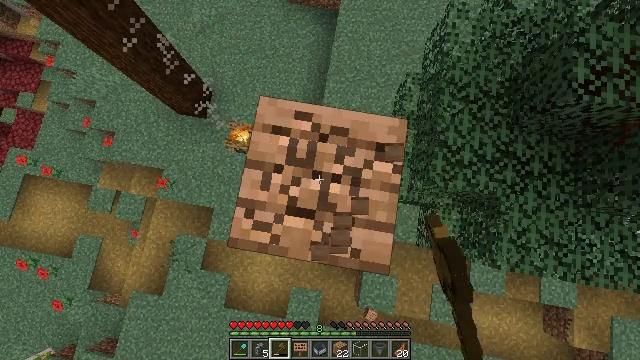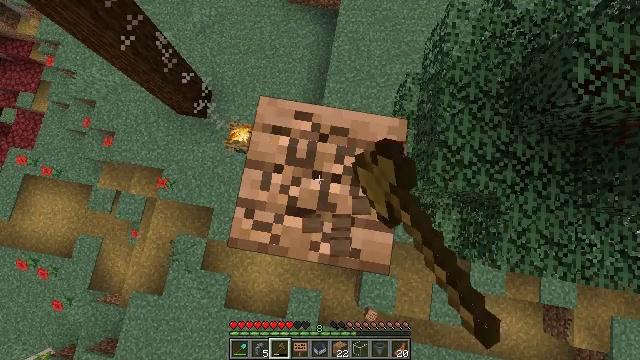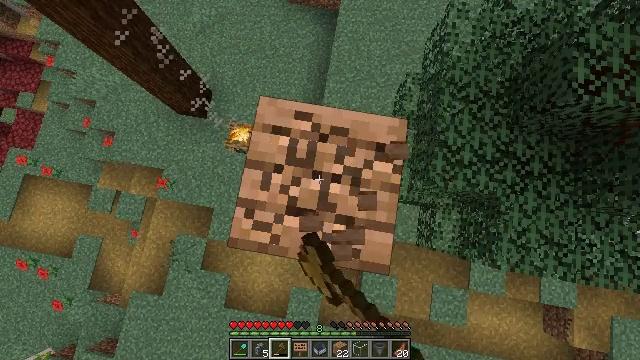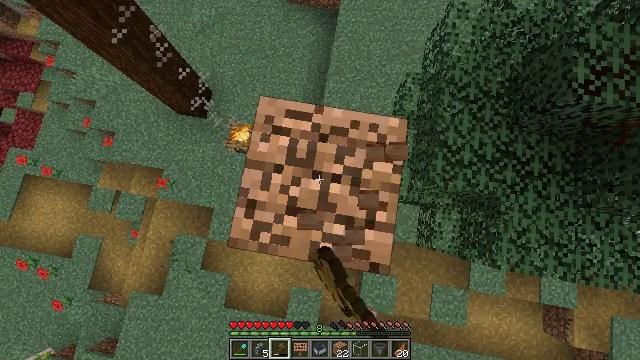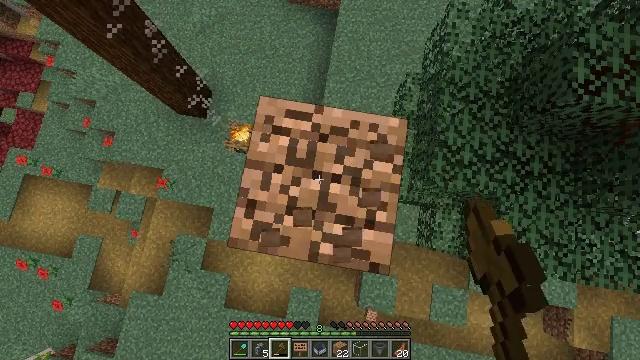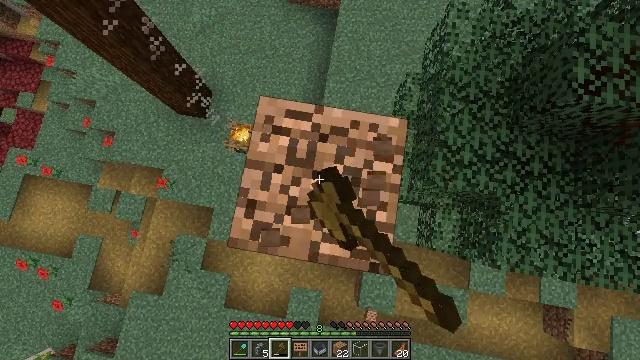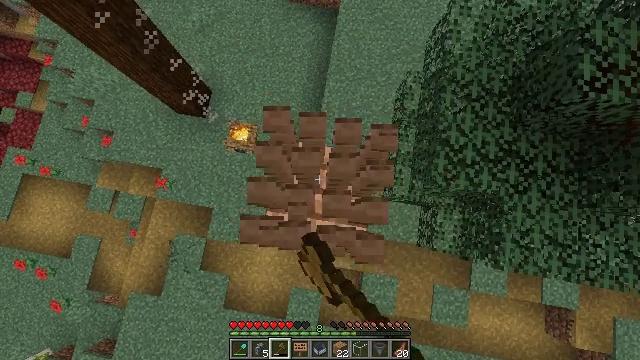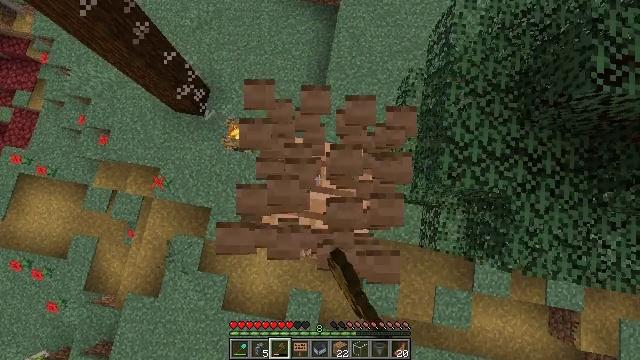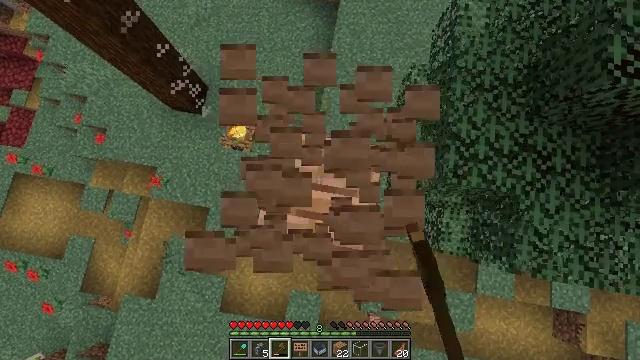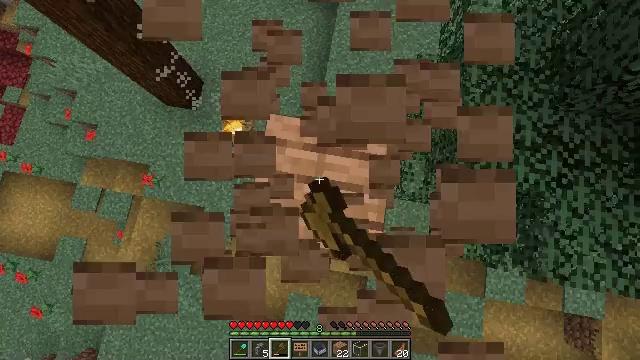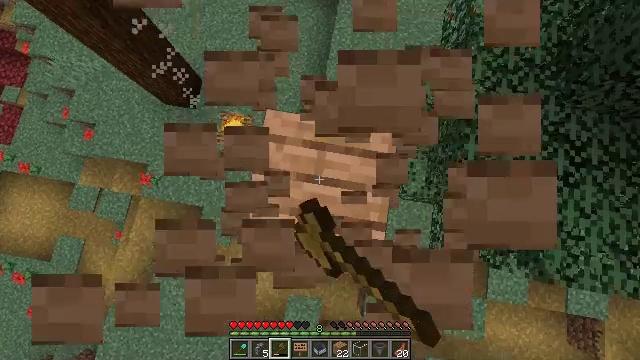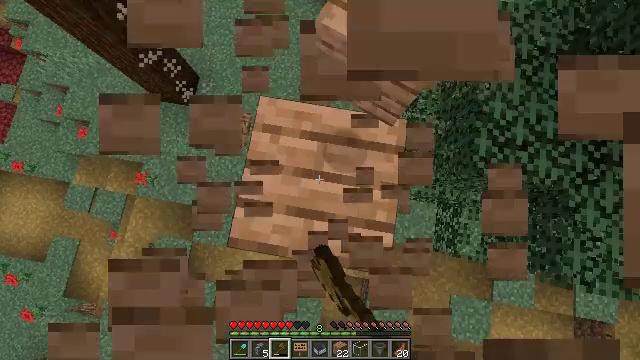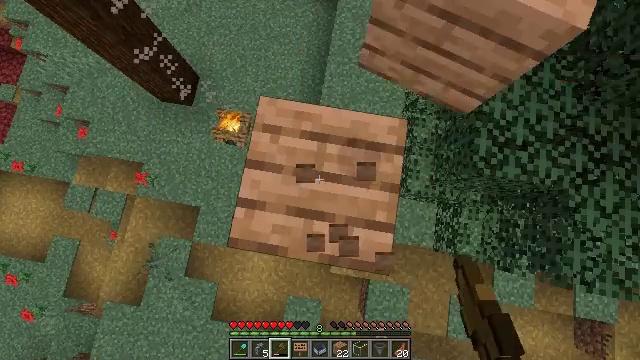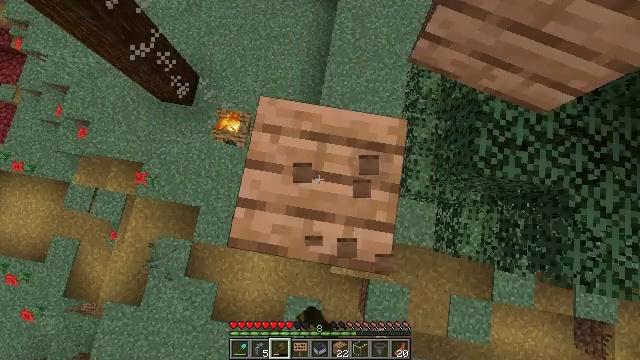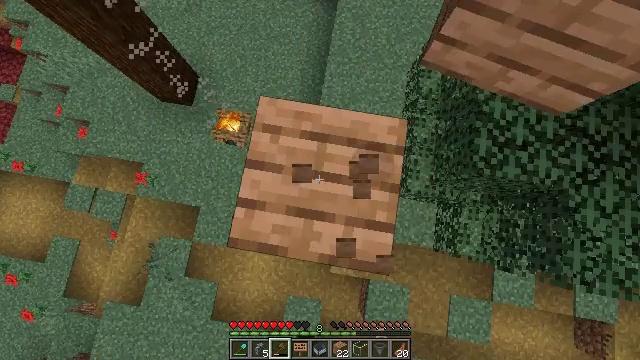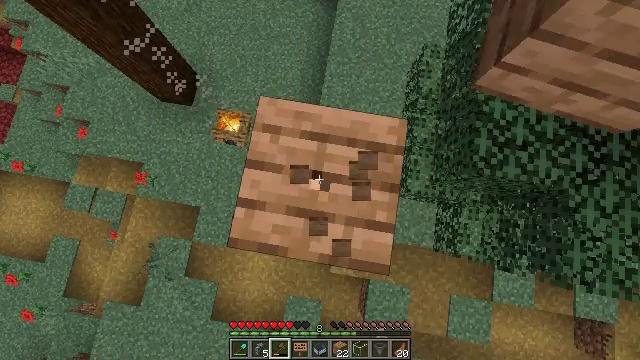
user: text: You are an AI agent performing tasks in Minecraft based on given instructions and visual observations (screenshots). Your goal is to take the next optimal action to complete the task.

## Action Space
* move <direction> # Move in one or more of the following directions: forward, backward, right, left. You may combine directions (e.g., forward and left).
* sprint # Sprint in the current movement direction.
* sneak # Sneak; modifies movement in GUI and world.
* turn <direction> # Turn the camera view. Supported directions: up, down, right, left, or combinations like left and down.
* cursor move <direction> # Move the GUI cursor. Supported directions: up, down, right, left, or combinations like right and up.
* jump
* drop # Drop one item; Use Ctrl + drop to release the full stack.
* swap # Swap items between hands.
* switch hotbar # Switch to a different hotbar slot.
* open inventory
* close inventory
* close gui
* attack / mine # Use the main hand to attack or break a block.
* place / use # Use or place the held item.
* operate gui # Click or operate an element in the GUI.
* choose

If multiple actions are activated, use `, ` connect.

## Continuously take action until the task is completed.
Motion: motion action
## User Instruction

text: Mine jungle planks from a structure.
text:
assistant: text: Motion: attack / mine
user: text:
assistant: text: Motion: attack / mine
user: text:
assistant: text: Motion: attack / mine
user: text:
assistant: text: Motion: attack / mine
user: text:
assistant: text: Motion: attack / mine
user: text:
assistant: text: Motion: attack / mine
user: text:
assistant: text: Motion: attack / mine
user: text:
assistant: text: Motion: attack / mine
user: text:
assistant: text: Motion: attack / mine
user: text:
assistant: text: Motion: attack / mine
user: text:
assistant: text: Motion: attack / mine
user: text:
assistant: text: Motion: attack / mine
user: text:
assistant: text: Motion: attack / mine
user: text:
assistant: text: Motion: attack / mine
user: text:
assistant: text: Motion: attack / mine
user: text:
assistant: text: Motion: attack / mine
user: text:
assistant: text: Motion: attack / mine
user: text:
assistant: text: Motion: attack / mine
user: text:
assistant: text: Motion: attack / mine
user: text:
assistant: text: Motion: attack / mine
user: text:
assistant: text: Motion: attack / mine
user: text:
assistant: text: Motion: attack / mine
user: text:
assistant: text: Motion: attack / mine
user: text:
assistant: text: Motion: attack / mine
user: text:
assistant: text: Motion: attack / mine
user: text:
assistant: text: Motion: attack / mine
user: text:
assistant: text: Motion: attack / mine
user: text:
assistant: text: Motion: attack / mine
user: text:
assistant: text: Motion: attack / mine
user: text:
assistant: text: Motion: attack / mine